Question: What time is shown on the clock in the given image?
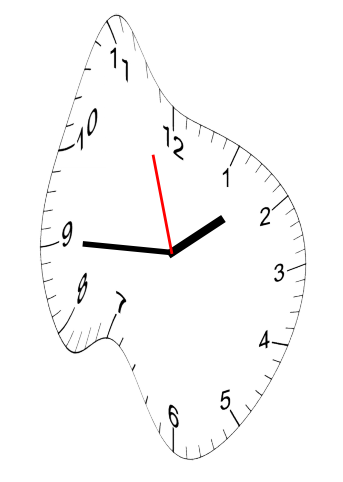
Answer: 01:44:57